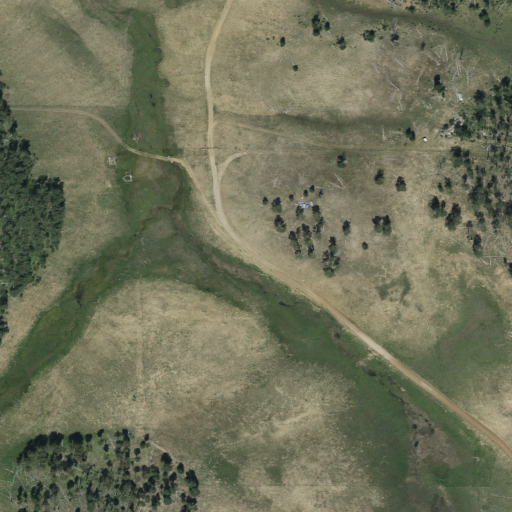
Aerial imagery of plain(s) in Utah named Walts Flat containing shrub, deciduous forest, and mixed forest